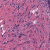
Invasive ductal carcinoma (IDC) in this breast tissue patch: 1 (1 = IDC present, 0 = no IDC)